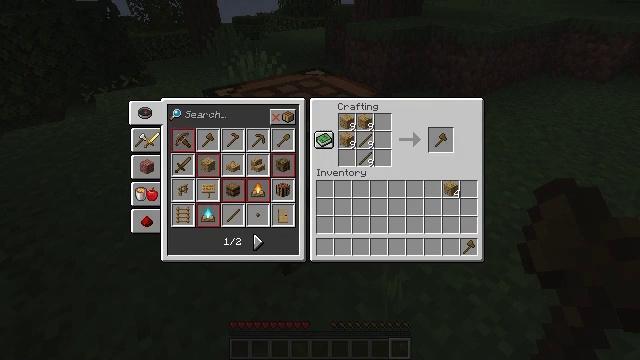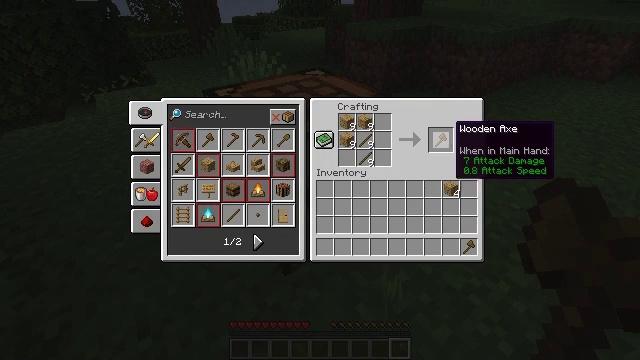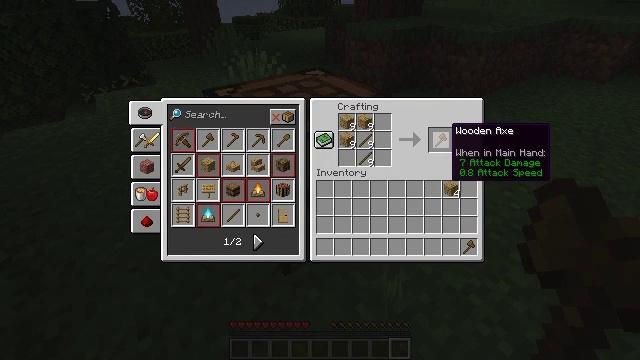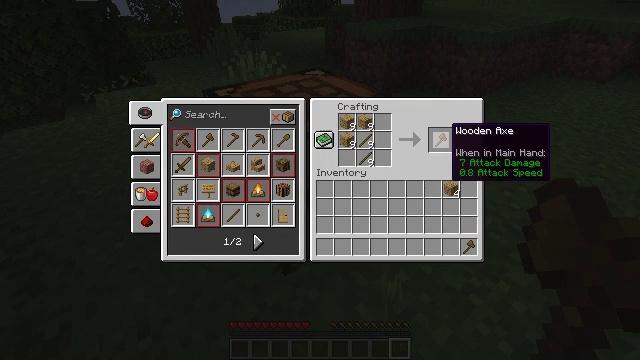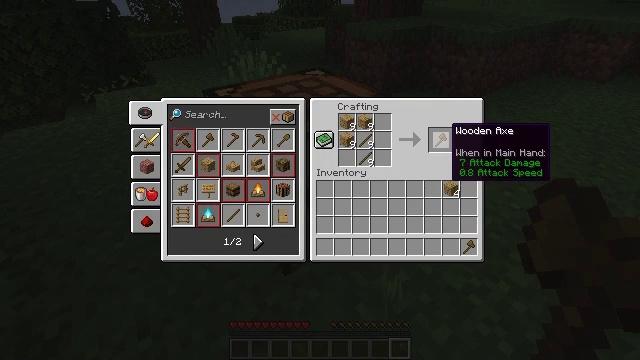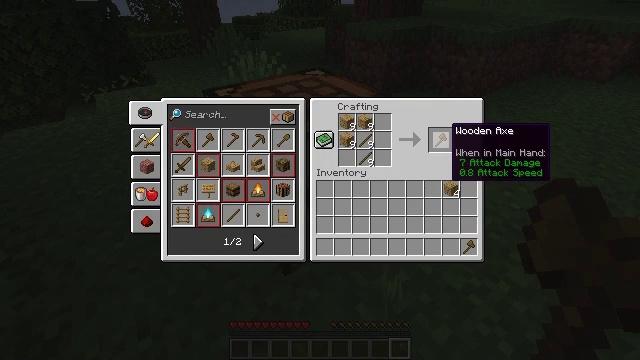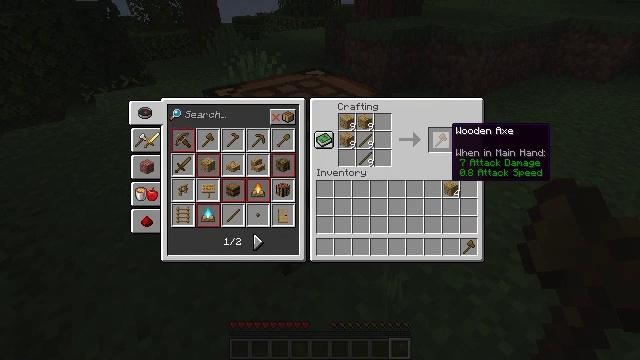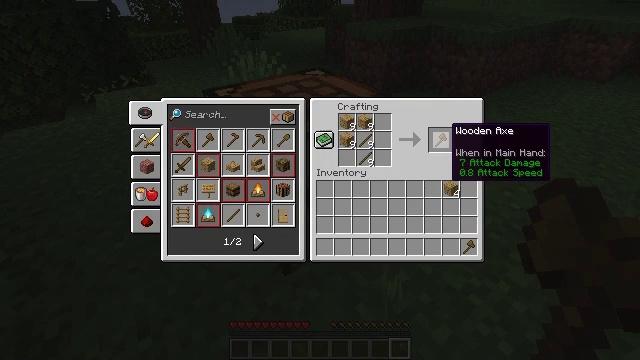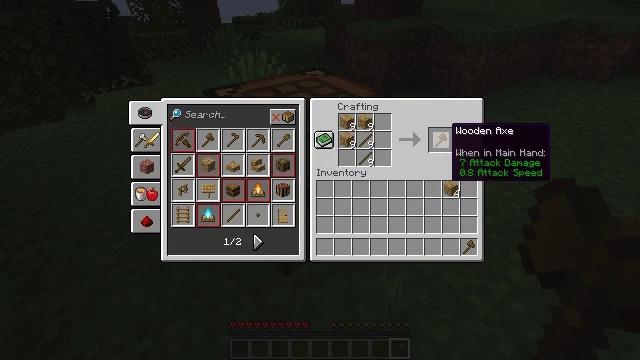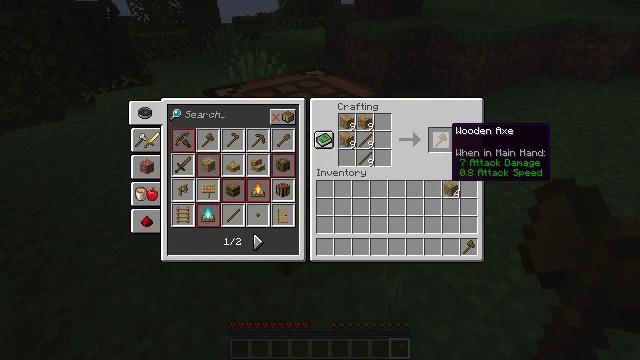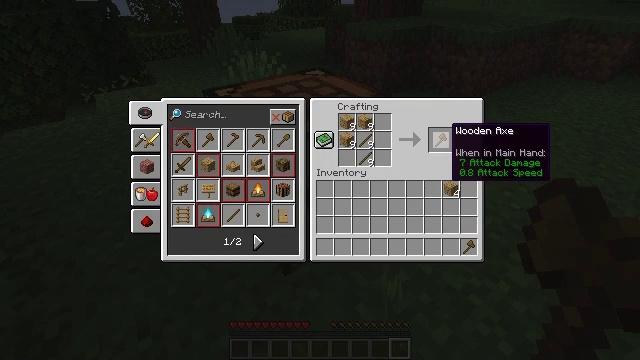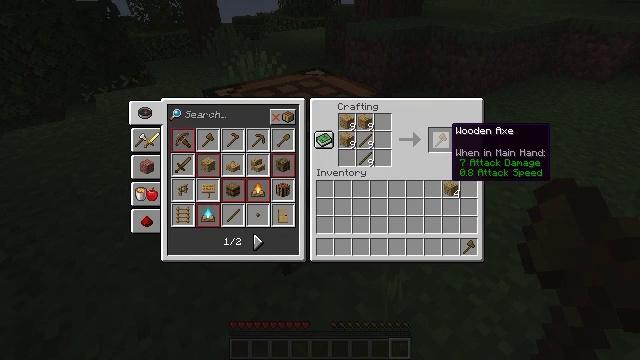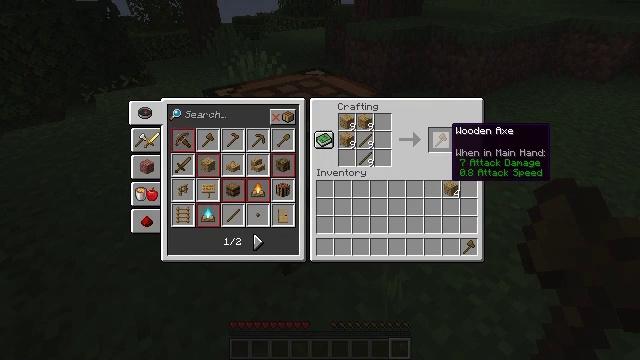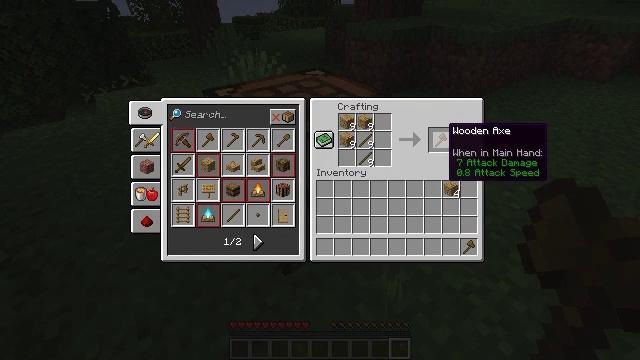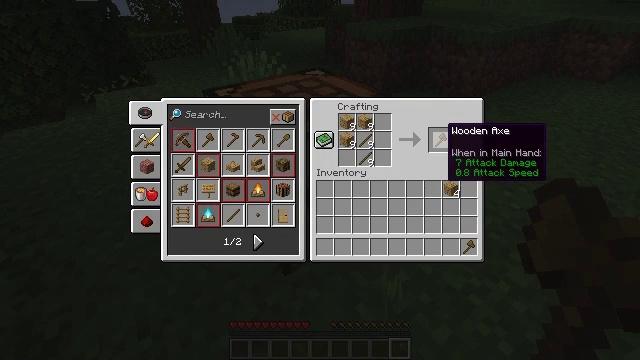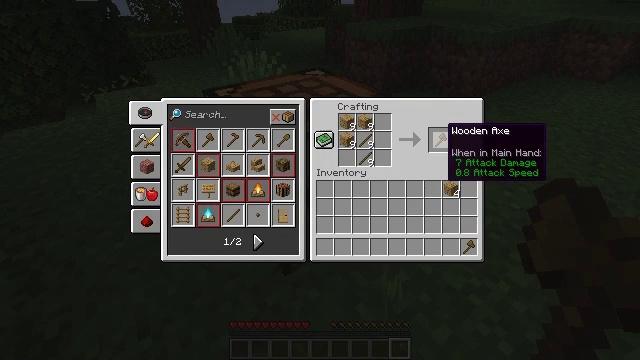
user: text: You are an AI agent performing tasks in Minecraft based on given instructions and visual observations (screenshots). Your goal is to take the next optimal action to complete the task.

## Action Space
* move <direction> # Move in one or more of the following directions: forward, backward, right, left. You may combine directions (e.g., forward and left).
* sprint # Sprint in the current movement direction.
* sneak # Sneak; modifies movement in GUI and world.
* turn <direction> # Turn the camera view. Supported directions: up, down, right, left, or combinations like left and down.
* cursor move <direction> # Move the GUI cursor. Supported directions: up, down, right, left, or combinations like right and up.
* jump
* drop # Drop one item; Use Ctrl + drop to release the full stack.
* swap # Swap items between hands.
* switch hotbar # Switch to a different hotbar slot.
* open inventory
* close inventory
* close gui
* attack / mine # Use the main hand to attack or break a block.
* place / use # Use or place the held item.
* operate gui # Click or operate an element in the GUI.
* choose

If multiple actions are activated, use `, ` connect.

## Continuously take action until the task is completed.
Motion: motion action
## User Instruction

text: Open the crafting table and craft a wooden axe.
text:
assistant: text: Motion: sneak
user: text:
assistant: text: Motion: sneak
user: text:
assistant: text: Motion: sneak
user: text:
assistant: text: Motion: sneak
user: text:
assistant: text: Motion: sneak
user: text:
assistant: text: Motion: sneak
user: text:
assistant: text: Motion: sneak
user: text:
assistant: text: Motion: sneak
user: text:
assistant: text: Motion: sneak
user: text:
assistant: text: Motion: sneak
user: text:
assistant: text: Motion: sneak
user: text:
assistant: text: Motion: sneak
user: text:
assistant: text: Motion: sneak
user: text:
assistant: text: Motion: no_op
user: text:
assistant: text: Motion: no_op
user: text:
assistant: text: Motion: no_op
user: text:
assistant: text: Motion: no_op
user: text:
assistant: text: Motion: no_op
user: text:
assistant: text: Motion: no_op
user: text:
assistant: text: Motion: no_op
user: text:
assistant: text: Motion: no_op
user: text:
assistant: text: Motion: no_op
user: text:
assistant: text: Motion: no_op
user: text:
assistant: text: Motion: no_op
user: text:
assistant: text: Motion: no_op
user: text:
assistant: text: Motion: no_op
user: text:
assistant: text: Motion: no_op
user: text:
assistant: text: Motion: no_op
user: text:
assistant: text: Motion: no_op
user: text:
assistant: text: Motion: no_op